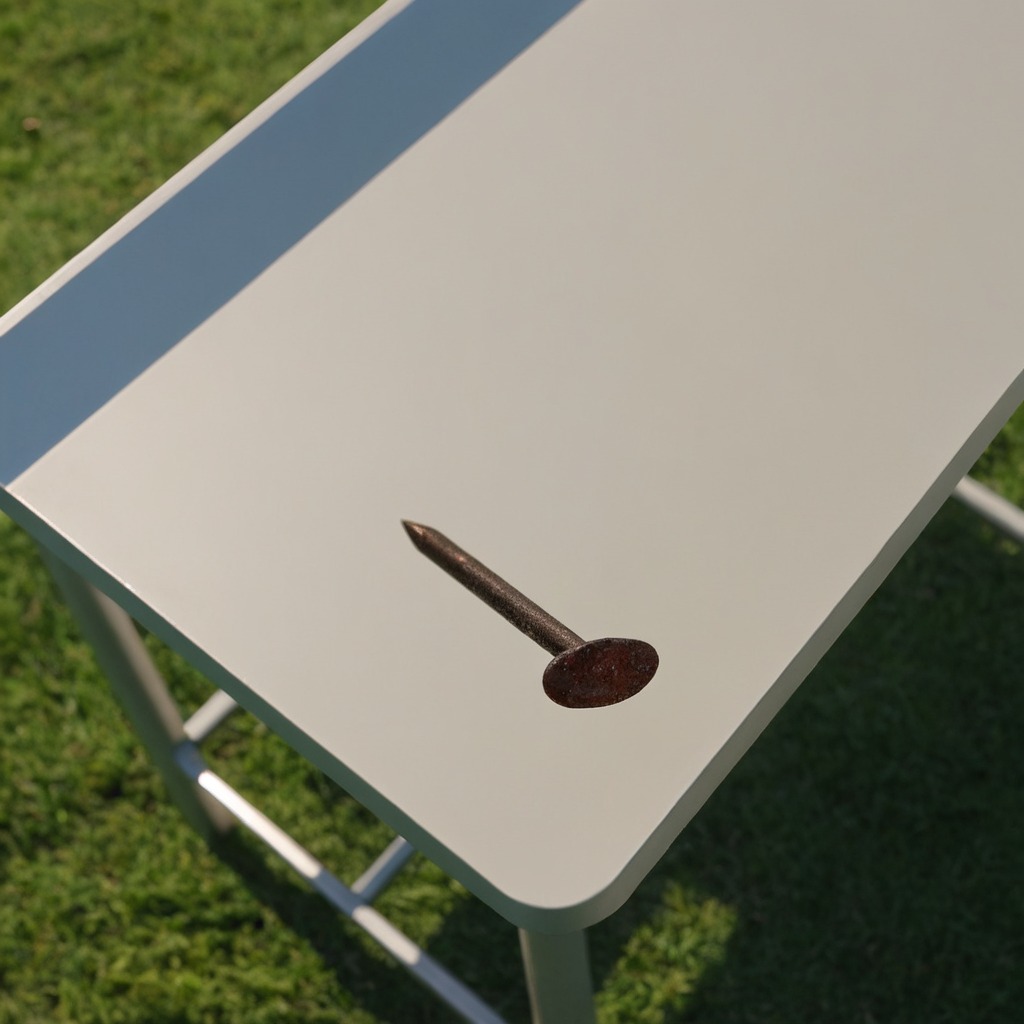
A iron nail lies on a clean utility table in a temporary outdoor tool station.